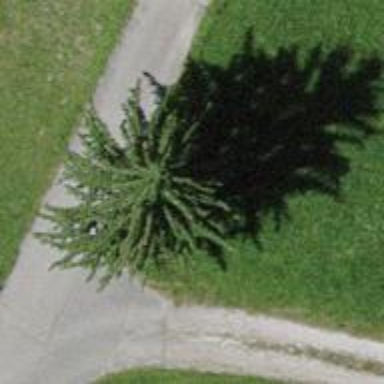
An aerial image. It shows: Needle-leaved tree in nature.